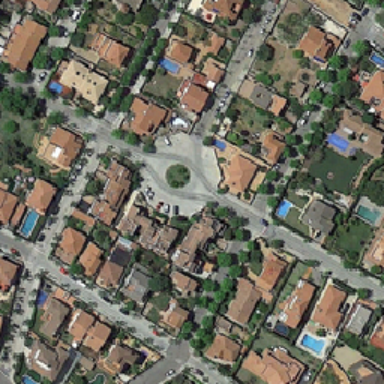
Brown roofs lined up on both sides .